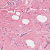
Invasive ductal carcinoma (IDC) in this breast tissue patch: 0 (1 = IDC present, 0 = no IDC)